Question: I'm having a problem adding analyzer with the raven db interface.
When writing StandartAnalyzer or SimpleAnalyzer
it never saves.

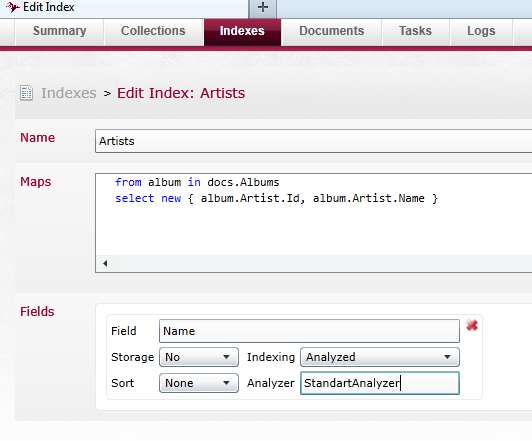
Answer: Try 'Lucene.Net.Analysis.Standard.StandardAnalyzer' and 'Lucene.Net.Analysis.SimpleAnalyzer'